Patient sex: F
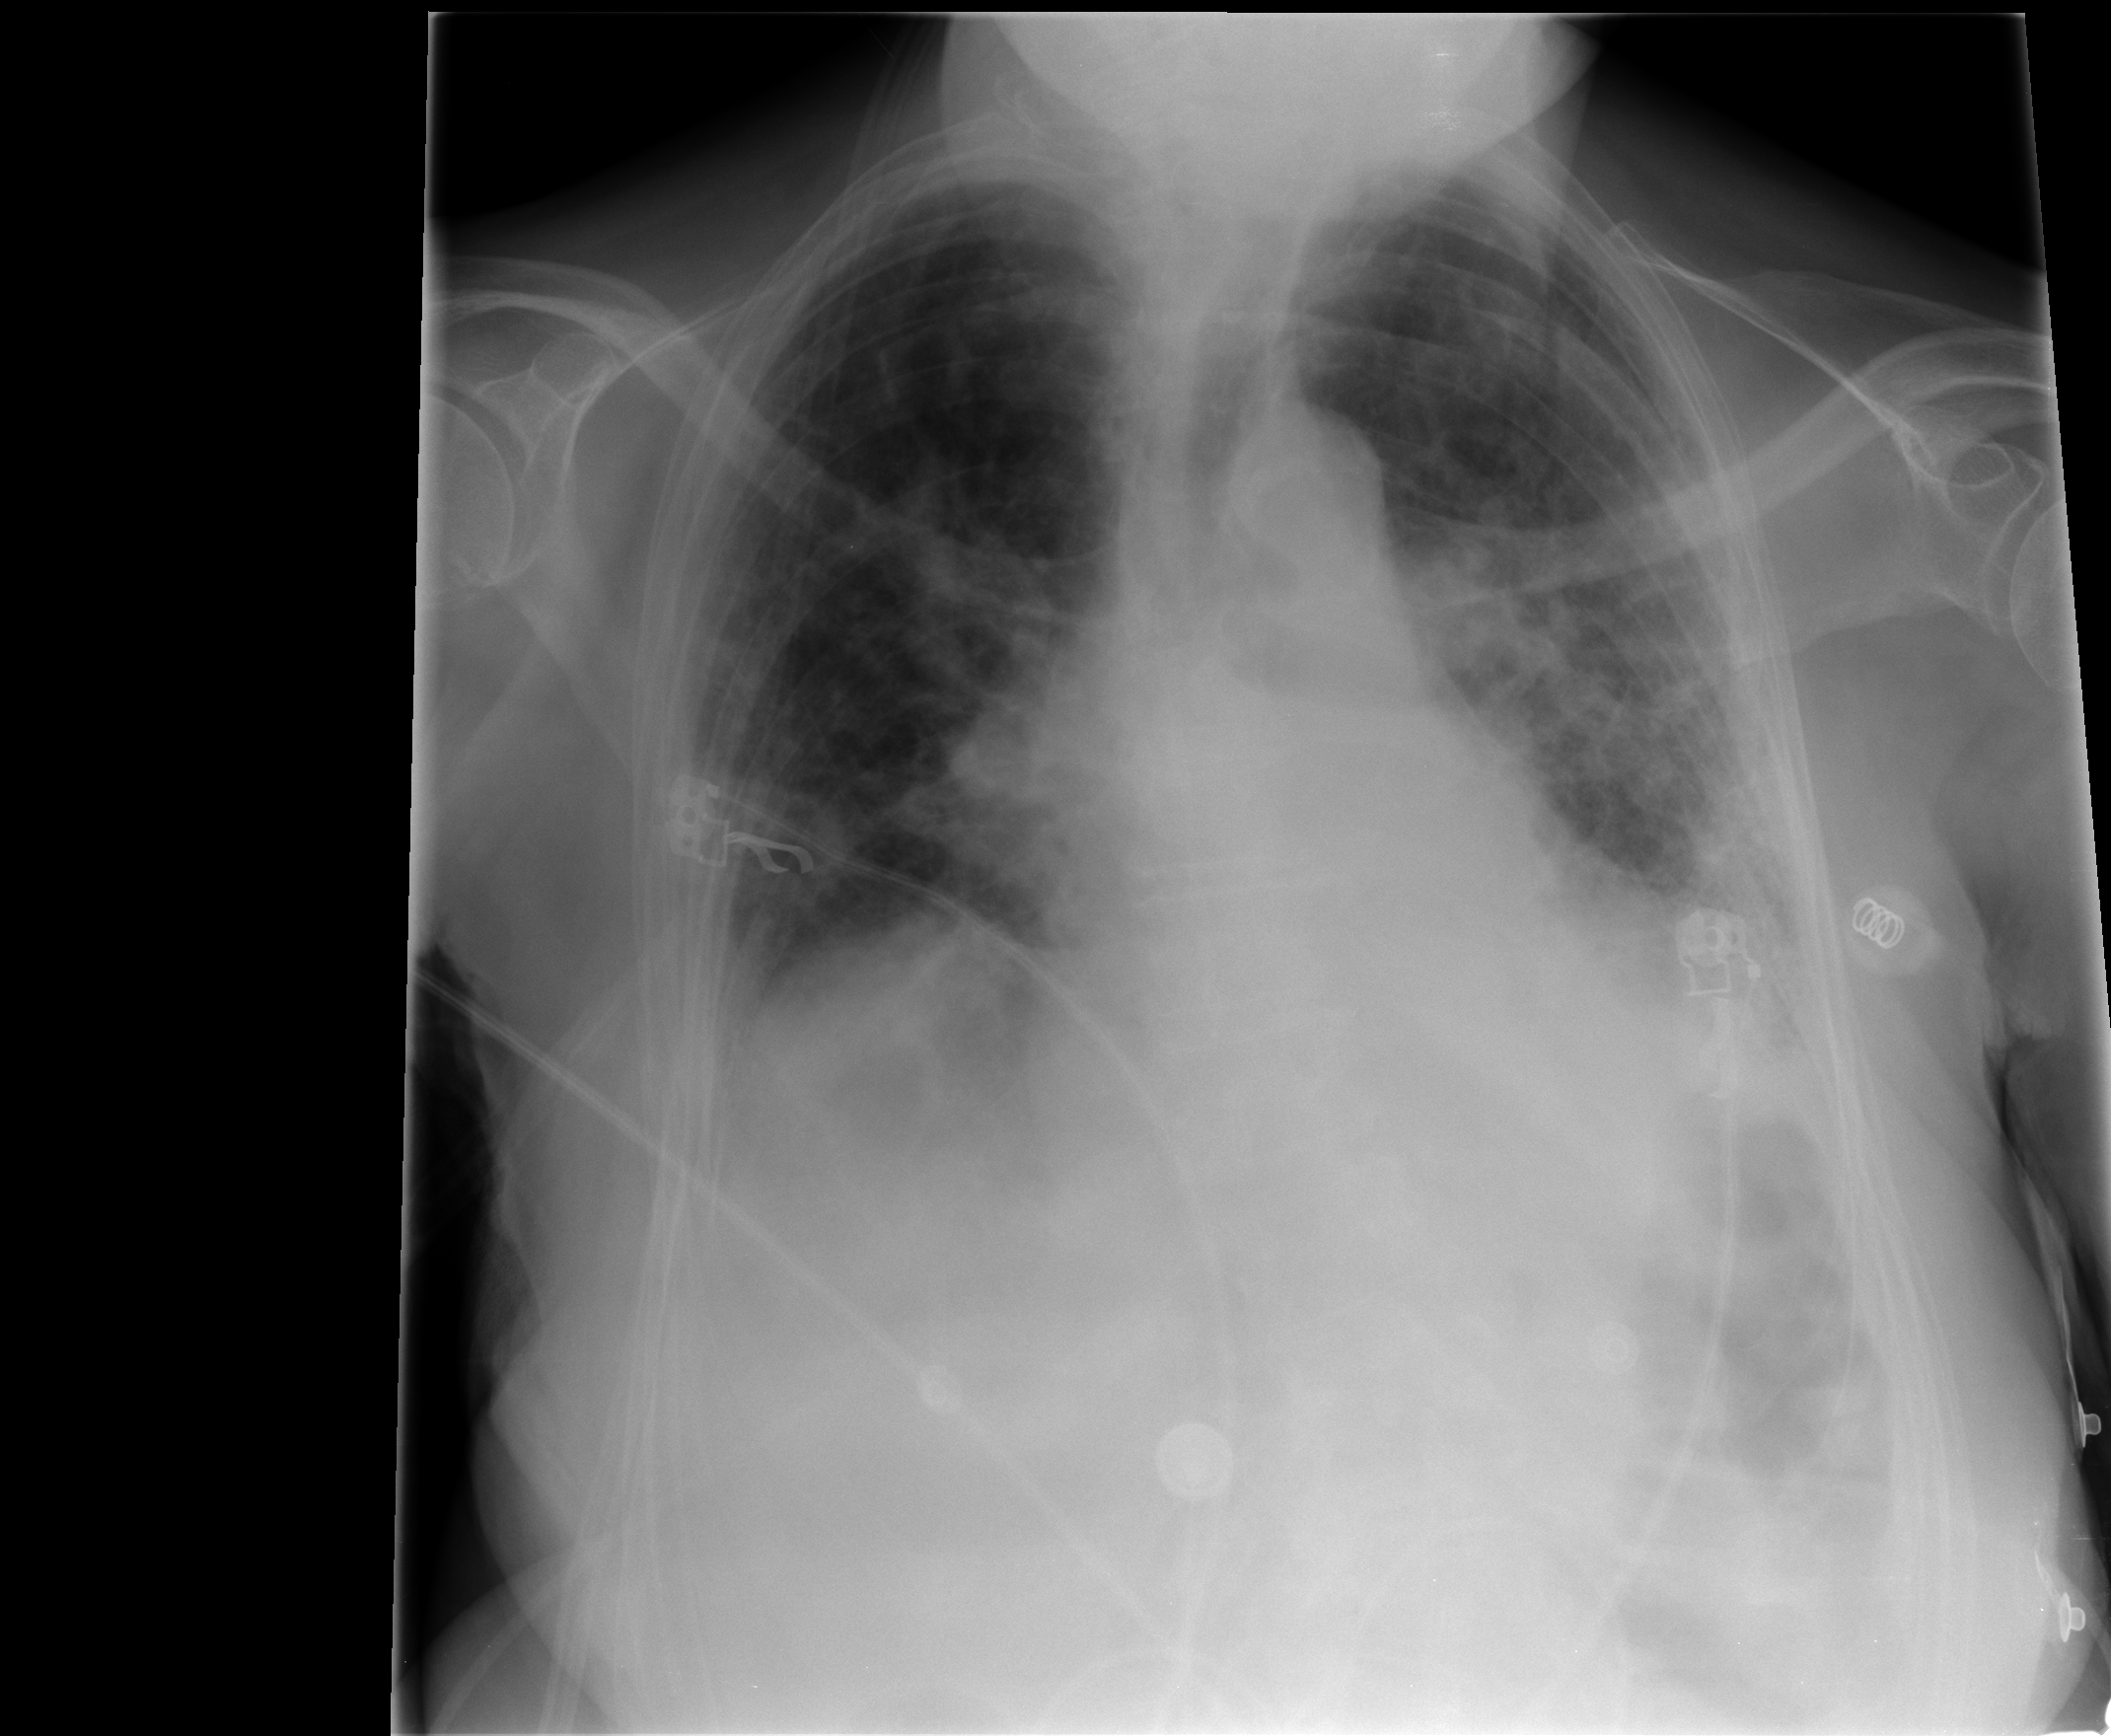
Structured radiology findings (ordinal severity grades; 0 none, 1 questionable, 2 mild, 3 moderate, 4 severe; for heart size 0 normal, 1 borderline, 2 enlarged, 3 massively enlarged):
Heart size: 2
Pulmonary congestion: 2
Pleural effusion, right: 0
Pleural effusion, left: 2
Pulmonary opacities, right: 0
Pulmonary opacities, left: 2
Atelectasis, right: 1
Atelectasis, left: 2